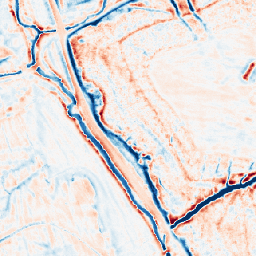
Category: edge_preserving
Decomposition family: bilateral
Decomposition parameters: d: 15
sigma_color: 150
sigma_space: 150
Upsampling method: area
Upsampling parameters: scale: 4
Upsampling scale: 4